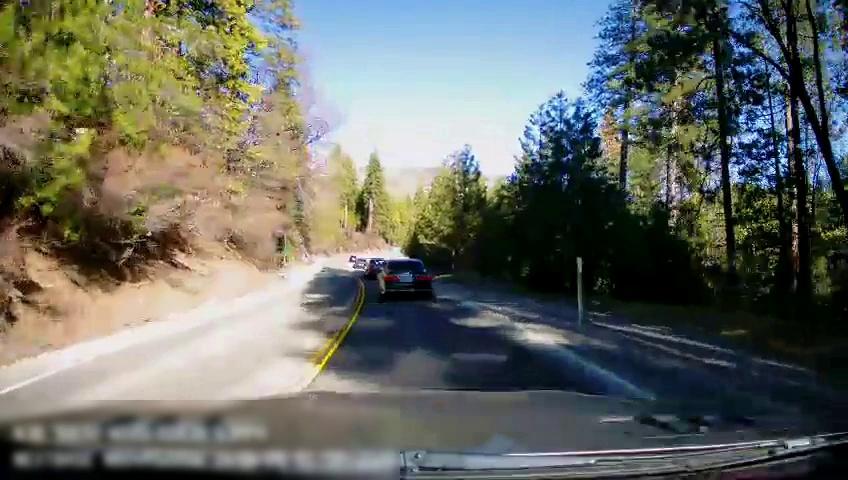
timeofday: Day
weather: Sunny
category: Drivable Space
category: Vehicles | Car
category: Vehicles | Car
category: Vehicles | Car
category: Lanes | Opposite Lane
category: Lanes | Opposite Lane
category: Lanes | Current Lane
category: Lanes | Current Lane